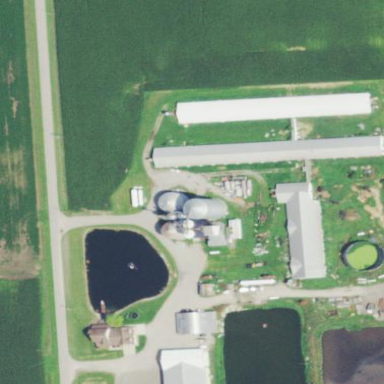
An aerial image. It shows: Farmyard area.